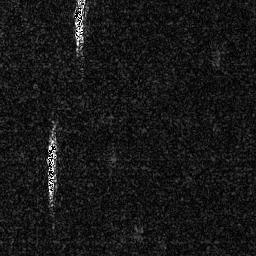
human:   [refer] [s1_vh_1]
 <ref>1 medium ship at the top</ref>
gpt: <box>[[27, 0, 33, 19, 0]]</box>